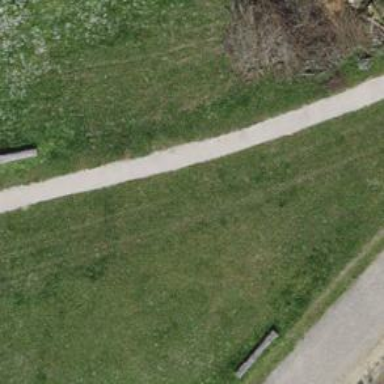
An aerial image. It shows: Path surfaced with fine gravel.